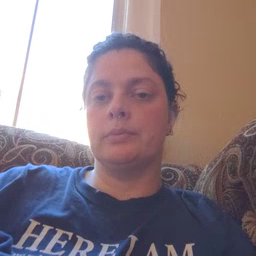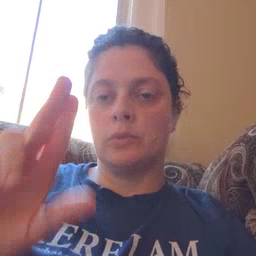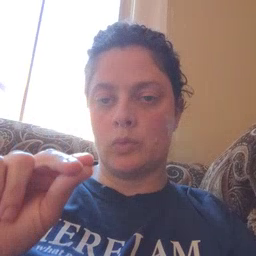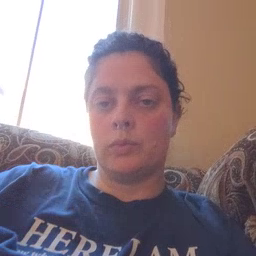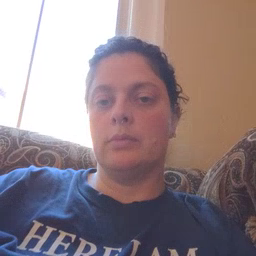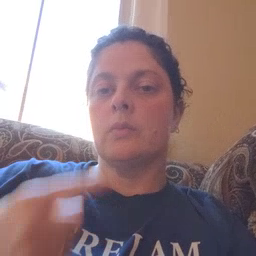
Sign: no